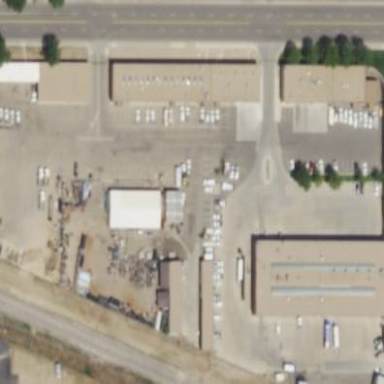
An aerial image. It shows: Industrial area designated as depot.